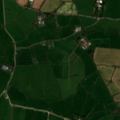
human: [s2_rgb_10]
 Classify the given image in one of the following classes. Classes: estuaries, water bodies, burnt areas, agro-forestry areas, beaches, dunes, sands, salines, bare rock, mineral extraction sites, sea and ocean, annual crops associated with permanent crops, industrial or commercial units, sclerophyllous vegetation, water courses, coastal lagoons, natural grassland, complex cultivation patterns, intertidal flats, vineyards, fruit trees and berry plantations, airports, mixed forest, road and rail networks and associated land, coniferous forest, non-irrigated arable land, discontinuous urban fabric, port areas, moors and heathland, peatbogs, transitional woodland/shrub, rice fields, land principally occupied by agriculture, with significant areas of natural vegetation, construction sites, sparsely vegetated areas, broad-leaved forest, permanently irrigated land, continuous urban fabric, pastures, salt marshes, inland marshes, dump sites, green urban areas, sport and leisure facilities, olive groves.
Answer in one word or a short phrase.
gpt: non-irrigated arable land, pastures